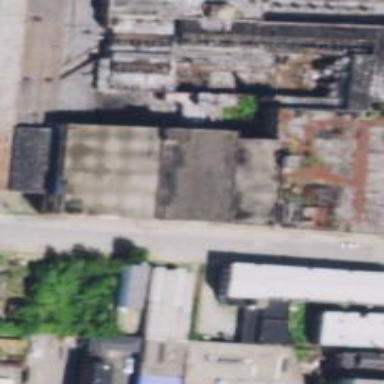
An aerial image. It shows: Industrial building.